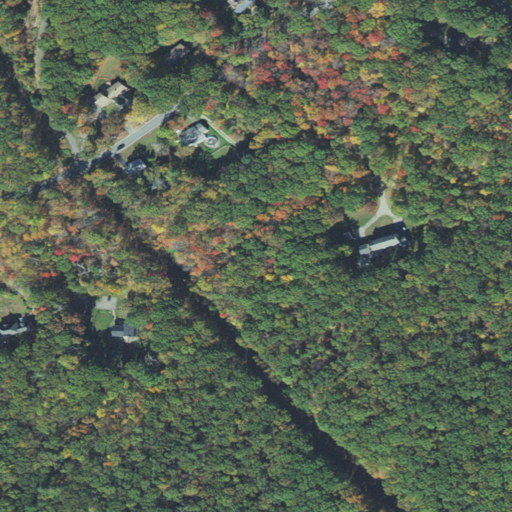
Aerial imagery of mountain in Massachusetts named Neck Hill containing deciduous forest, open development, low intensity development, woody wetlands, mixed forest, and medium intensity development